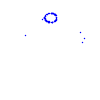
Particle: kaon